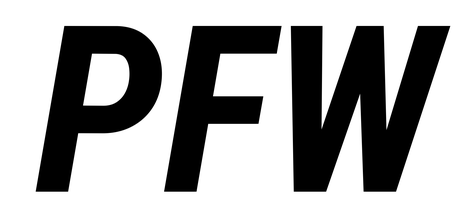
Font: Roboto-Italic_Condensed_Bold_Italic